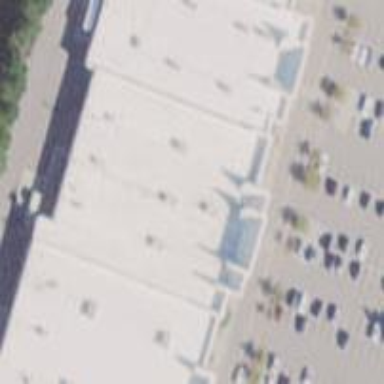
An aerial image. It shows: Department store building.